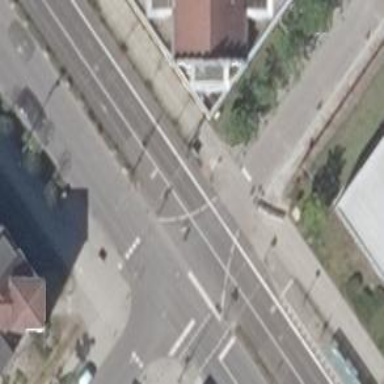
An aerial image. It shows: Railway signal.